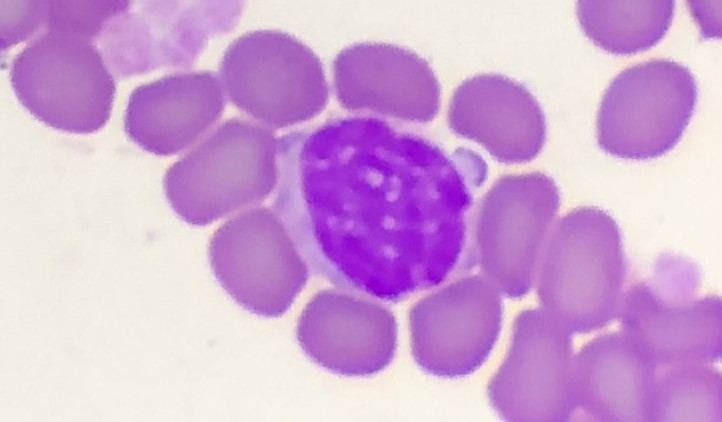
White blood cell type: Lymphocyte